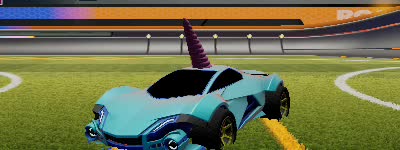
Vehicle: werewolf